Question: I want to programmatically get a get-request that appears in chrome devtools(network) after clicking on the "play audio" button. Get-request will enter the page with the audio source.
How can this be implemented on python using selenium ?
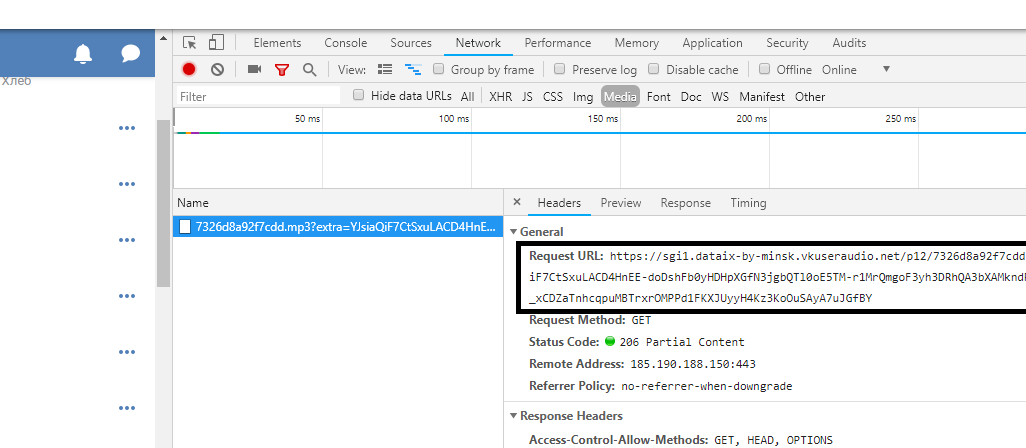
Answer: It's not possible with Selenium under the current build. You can find more information under this <URL> if you don't have to interact with any javascript.